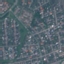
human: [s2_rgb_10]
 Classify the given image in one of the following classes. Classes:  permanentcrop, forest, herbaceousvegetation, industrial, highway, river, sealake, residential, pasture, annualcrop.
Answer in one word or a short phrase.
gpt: Residential